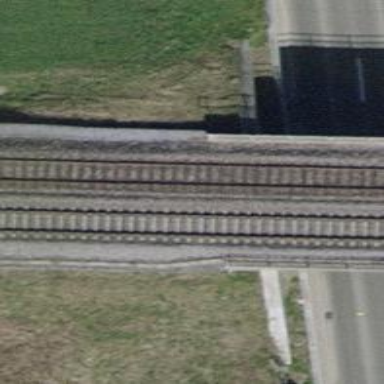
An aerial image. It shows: Railway bridge with electrified tracks and single rail.